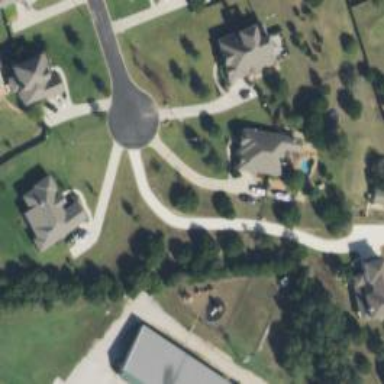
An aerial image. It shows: Driveway.